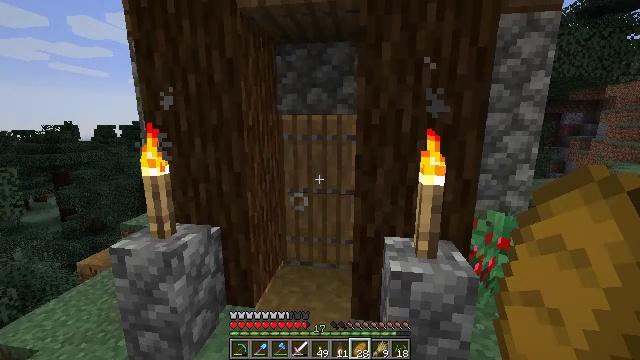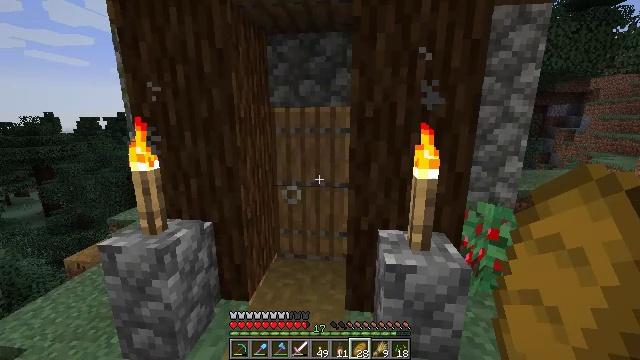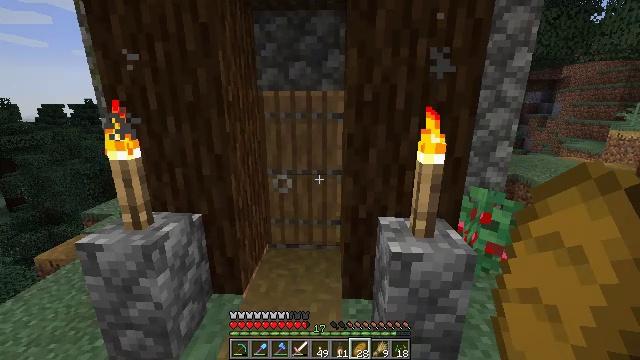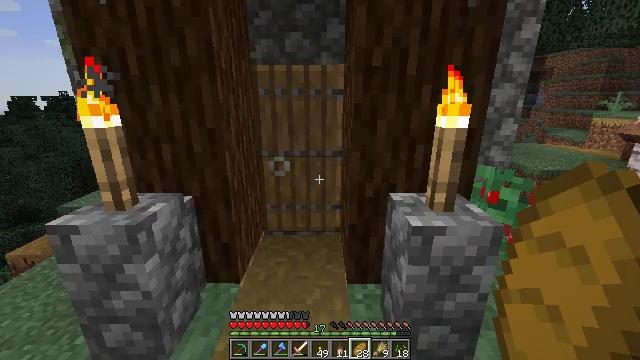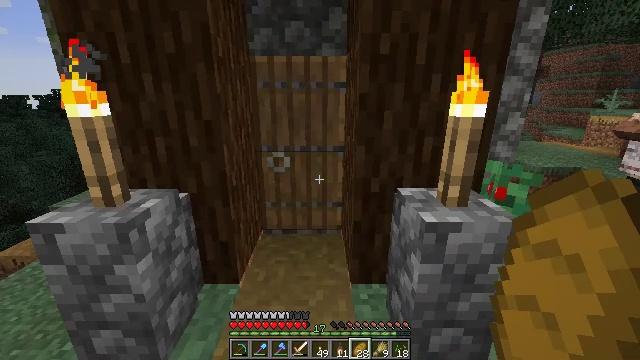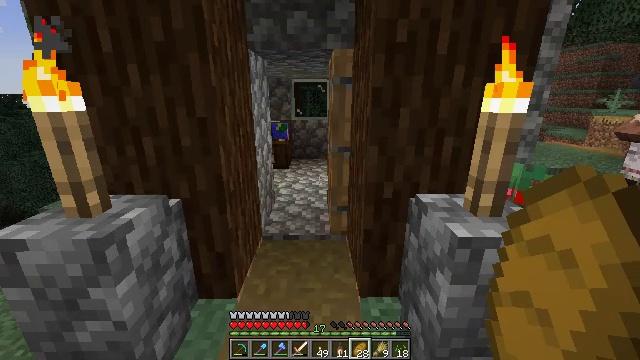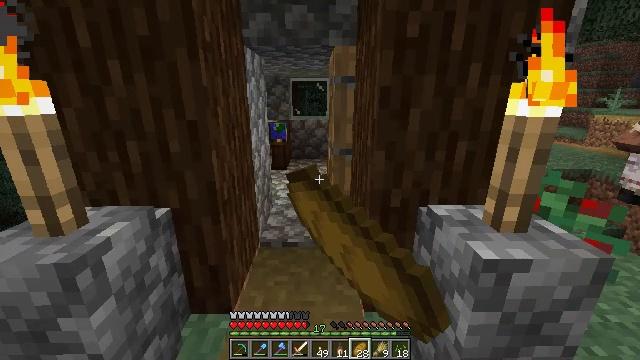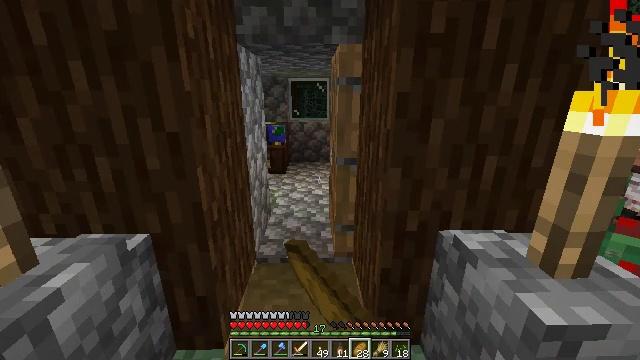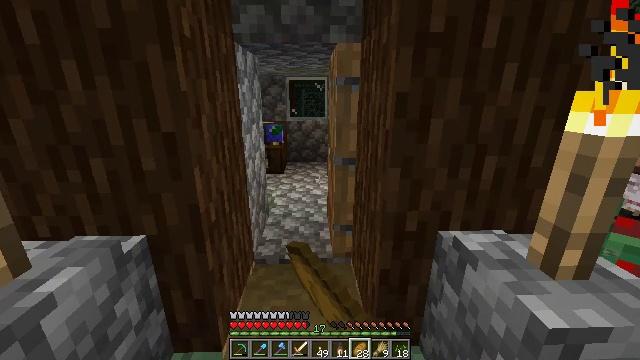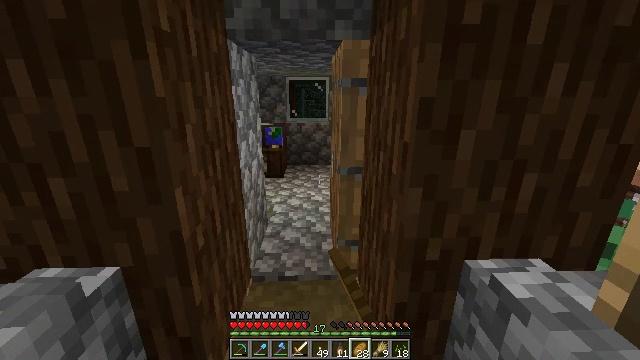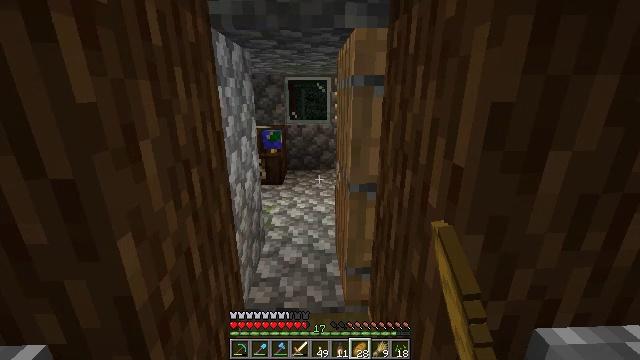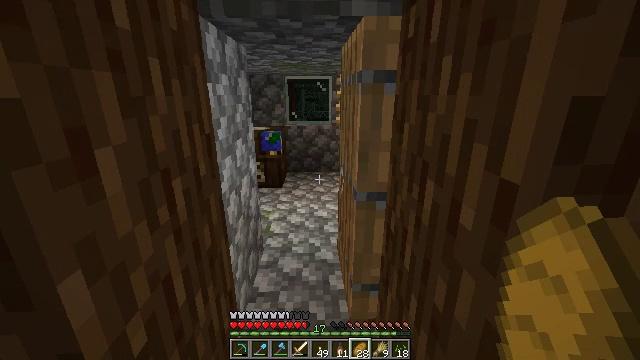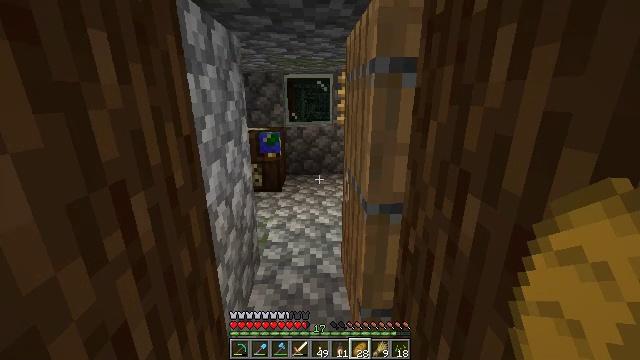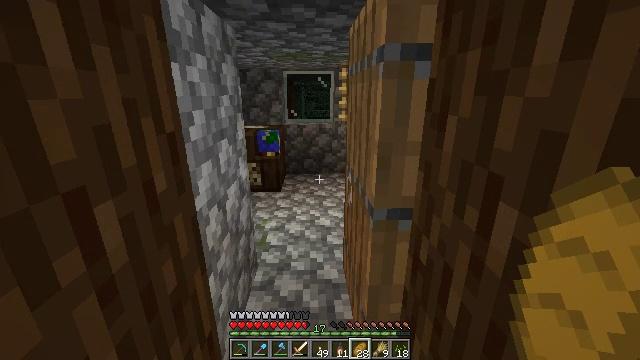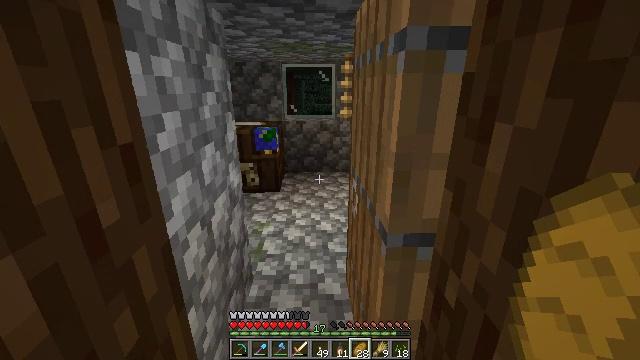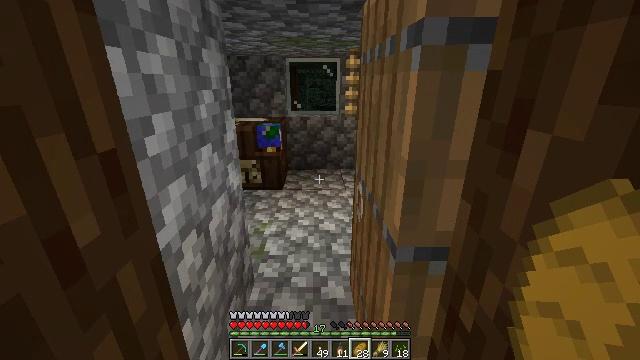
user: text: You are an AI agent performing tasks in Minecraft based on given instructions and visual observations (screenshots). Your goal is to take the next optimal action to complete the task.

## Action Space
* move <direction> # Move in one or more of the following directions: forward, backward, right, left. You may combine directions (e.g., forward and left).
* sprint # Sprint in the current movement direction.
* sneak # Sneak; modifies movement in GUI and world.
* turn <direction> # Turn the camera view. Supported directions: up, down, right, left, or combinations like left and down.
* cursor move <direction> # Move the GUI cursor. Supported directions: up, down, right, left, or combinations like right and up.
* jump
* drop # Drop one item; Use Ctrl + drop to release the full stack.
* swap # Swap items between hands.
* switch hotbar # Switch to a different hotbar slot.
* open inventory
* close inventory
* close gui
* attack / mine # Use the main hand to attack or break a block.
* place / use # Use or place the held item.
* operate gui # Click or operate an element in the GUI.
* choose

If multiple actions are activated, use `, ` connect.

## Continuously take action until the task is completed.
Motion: motion action
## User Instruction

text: Collect the pumpkin by holding left button.
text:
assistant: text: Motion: move forward, turn right and down
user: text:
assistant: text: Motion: move forward, turn right and down
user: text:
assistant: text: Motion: move forward, turn right and down
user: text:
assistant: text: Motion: move forward
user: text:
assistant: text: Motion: move forward, use / place
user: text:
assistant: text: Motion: move forward, use / place
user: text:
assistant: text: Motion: move forward, use / place
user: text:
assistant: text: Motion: move forward
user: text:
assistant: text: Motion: move forward
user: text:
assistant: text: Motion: move forward
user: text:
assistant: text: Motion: move forward
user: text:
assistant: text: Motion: move forward
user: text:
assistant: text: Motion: move forward
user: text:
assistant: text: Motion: move forward, turn down
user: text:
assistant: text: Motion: move forward, turn down
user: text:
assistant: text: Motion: move forward, turn left and down
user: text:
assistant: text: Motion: move forward
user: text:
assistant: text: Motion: move forward
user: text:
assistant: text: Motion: move forward
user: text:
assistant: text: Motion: move forward
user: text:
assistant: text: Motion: move forward
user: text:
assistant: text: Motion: move forward
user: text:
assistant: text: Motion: move forward
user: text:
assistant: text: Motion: move forward
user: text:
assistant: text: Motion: move forward
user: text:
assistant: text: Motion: move forward
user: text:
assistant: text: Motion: move forward and move left
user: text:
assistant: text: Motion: move forward and move left
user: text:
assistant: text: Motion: move forward and move left, turn right
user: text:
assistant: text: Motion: move forward and move left, turn right